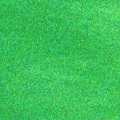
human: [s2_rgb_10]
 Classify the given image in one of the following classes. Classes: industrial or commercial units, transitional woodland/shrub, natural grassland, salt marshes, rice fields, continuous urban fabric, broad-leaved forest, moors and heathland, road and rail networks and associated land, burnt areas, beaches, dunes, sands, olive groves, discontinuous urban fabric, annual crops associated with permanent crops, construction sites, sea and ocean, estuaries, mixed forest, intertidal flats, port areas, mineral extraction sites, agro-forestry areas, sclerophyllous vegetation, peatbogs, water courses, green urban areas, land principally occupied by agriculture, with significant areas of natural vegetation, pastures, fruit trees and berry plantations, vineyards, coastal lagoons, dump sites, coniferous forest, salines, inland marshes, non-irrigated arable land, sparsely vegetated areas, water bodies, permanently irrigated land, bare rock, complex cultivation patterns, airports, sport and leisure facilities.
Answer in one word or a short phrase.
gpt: sea and ocean